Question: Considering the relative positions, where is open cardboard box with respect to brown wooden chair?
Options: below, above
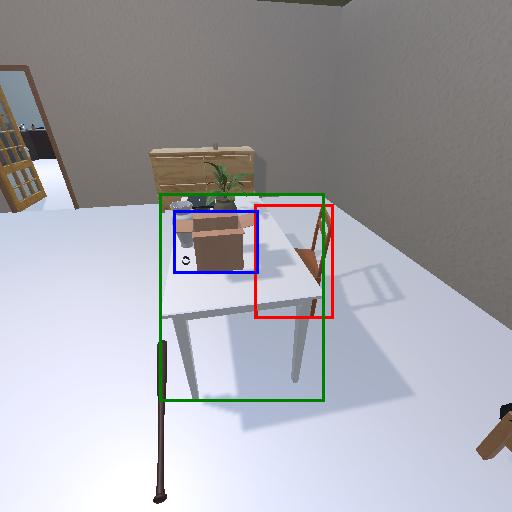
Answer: below